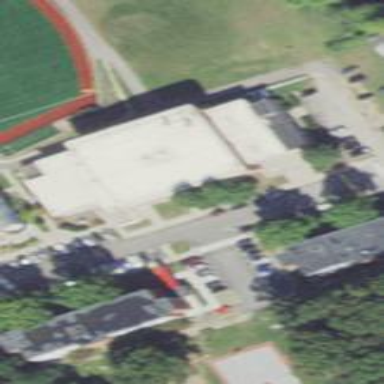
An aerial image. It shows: Building that houses fitness center.